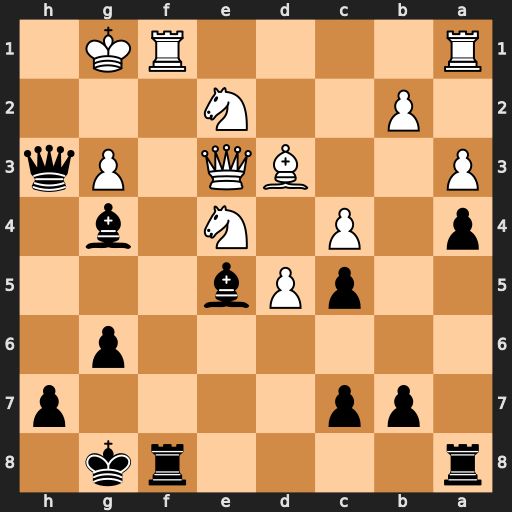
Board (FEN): r4rk1/1pp4p/6p1/2pPb3/p1P1N1b1/P2BQ1Pq/1P2N3/R4RK1
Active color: b
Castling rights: -
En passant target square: -
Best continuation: Bxe2 Bxe2 Bd4 Qxd4 cxd4